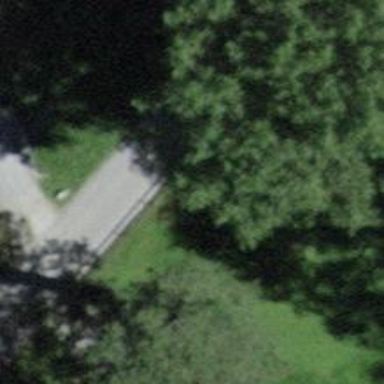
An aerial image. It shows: Paved residential road with no sidewalk.